Current action and preconditions to check: trajectory_clear

Your task: For each precondition in the list above, predict whether it will hold at this action.

Consider the current scene as observed from the mobile robot's camera, and analyze the predicted future states of all dynamic agents (e.g., people, animals, vehicles, or any moving entities) within the NEXT SECOND.

IMPORTANT: Only answer "very likely" if you are absolutely certain—based on strong, clear evidence—that a dynamic agent will violate the precondition in the predicted future state. Do NOT answer "very likely" for unlikely, ambiguous, or low-probability risks.

Ask yourself for each precondition: Is there a high probability, with clear and convincing evidence, that the predicted future states of any dynamic agent will interfere with the predicted future state of the currently executing action within the NEXT SECOND, causing that precondition to fail?

Assess the risk level based on these predictions. Use "likely" or "very likely" if motions create a clear risk of interference.

Use "neutral" or "improbable" if agents are nearby but their predicted paths are clearly diverging or non-conflicting.

Failure Risk Categories: "very improbable", "improbable", "neutral", "likely", "very likely"

Answer Format: Output ONLY the probability_of_failure value from these categories: "very improbable", "improbable", "neutral", "likely", "very likely"

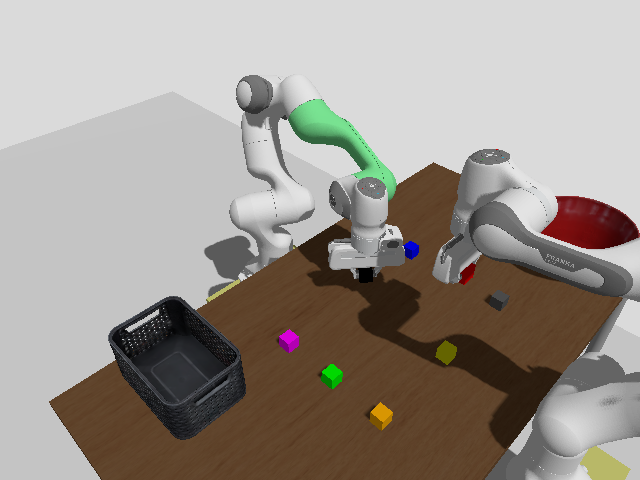

Answer: very improbable